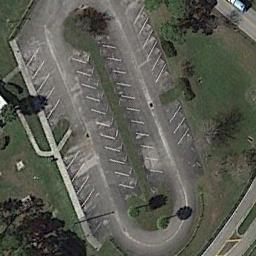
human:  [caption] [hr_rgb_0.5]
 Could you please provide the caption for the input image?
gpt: The parking lot is next to the grass .

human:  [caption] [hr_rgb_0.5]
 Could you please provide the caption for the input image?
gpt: The parking lot with lots of empty parking spaces is surrounded by a lawn .

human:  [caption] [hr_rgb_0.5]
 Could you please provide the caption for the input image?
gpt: Seven rows of cars were parked in the parking lot .

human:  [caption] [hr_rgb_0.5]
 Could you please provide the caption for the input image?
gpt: There are many different colors and styles of cars in the parking lot .

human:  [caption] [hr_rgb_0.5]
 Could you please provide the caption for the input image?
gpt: There are green lawns around the parking lot with no cars .